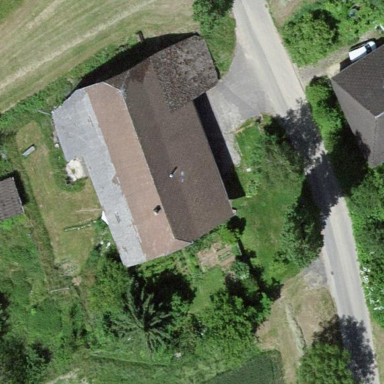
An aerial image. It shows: Farm building.